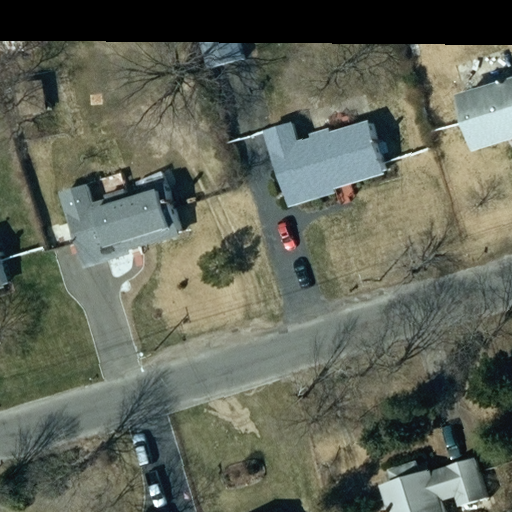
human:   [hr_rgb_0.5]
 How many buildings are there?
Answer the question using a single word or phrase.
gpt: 6

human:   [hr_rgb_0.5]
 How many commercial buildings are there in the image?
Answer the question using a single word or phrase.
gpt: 0

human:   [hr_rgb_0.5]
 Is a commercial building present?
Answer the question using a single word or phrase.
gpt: no

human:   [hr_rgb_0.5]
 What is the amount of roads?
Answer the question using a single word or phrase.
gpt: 1

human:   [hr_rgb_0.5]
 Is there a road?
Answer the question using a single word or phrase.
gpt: yes

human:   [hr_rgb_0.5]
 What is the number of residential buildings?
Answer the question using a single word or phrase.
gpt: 6

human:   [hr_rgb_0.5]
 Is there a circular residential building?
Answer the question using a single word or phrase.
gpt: no

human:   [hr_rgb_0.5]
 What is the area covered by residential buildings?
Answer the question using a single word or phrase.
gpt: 883m2

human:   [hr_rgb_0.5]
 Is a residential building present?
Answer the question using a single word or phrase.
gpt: yes

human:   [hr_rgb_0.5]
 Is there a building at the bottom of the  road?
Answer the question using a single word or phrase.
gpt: yes

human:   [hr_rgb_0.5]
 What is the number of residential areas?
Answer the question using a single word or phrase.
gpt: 1

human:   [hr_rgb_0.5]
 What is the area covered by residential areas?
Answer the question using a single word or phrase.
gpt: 10619m2

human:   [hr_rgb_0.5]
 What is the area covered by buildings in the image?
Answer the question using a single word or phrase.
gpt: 883m2

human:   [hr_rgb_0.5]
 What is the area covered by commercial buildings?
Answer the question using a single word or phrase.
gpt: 0m2

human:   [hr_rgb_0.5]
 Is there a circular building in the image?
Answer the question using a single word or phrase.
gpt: no

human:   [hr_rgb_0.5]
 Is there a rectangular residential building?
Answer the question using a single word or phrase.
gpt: yes

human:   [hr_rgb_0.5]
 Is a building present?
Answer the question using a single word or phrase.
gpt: yes

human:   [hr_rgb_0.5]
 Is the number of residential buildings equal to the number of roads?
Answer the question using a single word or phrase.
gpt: no

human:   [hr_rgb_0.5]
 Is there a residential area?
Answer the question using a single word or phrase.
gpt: yes

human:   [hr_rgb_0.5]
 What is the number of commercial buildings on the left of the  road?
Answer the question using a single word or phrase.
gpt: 0

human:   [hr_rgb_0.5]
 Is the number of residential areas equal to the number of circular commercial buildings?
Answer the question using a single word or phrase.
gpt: no

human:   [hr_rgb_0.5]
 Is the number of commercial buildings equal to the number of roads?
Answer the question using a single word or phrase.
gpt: no

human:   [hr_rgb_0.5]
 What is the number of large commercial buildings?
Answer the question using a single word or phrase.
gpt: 0

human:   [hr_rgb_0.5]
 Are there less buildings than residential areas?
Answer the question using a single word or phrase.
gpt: no

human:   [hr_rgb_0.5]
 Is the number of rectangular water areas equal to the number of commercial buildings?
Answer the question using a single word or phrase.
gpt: yes

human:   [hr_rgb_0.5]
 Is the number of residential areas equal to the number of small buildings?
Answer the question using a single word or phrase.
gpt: no

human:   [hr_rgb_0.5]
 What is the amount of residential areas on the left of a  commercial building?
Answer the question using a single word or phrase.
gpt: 0

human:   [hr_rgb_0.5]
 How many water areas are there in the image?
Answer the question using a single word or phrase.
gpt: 0

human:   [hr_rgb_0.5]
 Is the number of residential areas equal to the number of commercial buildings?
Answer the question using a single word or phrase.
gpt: no

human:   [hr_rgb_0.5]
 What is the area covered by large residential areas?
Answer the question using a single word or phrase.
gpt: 10619m2

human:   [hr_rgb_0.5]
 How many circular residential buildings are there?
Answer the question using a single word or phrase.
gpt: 0

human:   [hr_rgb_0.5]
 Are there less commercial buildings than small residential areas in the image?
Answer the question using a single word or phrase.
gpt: no

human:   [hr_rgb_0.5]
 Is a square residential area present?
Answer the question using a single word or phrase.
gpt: no

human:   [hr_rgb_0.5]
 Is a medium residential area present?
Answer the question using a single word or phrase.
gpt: no

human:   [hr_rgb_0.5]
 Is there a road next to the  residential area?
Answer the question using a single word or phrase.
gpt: yes

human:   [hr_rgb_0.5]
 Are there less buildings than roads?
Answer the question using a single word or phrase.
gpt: no

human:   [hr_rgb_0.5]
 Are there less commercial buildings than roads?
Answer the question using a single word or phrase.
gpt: yes

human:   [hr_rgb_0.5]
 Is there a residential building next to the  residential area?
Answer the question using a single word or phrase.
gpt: yes

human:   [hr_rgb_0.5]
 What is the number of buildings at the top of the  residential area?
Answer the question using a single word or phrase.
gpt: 6

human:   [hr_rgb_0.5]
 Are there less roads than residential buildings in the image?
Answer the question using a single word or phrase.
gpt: yes

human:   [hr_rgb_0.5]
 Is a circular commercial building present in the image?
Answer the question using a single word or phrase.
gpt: no

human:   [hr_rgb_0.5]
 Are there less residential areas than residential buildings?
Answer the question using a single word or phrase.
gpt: yes

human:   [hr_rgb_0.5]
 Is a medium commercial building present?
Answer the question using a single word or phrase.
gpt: no

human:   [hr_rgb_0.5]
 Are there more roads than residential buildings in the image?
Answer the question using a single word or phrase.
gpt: no

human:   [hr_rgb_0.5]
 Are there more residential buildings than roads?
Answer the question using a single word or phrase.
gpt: yes

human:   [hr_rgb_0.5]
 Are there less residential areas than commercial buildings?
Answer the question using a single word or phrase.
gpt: no

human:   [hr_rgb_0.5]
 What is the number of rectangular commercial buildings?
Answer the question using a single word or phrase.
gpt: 0

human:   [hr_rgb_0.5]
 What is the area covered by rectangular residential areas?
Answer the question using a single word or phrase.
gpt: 10619m2

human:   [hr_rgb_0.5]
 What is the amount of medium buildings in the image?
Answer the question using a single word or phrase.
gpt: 3

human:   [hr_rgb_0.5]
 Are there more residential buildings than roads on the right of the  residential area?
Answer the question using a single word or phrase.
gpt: yes

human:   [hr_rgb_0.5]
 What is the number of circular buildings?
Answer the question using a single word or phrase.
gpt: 0

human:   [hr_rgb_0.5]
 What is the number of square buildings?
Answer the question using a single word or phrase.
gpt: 0

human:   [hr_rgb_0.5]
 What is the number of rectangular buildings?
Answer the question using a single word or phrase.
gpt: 4

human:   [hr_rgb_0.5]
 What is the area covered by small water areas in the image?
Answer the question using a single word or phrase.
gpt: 0m2

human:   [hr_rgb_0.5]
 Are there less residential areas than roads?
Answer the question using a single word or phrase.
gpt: no

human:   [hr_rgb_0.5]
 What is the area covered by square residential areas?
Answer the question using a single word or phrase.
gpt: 0m2

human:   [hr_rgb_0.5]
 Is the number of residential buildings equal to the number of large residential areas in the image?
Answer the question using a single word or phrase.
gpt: no

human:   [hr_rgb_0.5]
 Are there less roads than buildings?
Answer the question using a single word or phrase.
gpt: yes

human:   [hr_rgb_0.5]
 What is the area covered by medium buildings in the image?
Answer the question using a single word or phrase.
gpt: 694m2

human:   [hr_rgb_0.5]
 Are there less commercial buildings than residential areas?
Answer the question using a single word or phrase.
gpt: yes

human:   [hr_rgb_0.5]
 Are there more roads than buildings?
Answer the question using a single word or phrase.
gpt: no

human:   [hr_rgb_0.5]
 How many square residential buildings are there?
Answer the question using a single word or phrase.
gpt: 0

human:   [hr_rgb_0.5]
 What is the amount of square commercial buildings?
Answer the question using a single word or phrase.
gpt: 0

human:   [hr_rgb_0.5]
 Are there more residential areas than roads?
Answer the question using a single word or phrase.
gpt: no